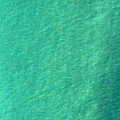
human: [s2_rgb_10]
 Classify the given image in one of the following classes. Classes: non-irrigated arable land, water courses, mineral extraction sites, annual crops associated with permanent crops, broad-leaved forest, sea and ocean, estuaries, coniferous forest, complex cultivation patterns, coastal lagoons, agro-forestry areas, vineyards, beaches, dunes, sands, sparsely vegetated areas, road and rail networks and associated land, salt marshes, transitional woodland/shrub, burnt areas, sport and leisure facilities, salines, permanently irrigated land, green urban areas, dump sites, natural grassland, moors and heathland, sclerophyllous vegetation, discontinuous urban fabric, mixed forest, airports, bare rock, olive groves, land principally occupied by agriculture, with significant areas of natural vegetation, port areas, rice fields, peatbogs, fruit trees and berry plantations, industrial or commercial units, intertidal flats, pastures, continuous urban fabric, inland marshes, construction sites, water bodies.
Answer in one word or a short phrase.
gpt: sea and ocean